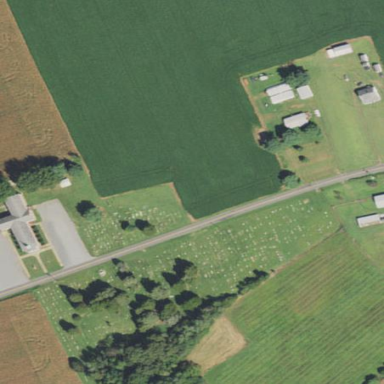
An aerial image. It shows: Graveyard area designated as cemetery.